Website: apple
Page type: receipt
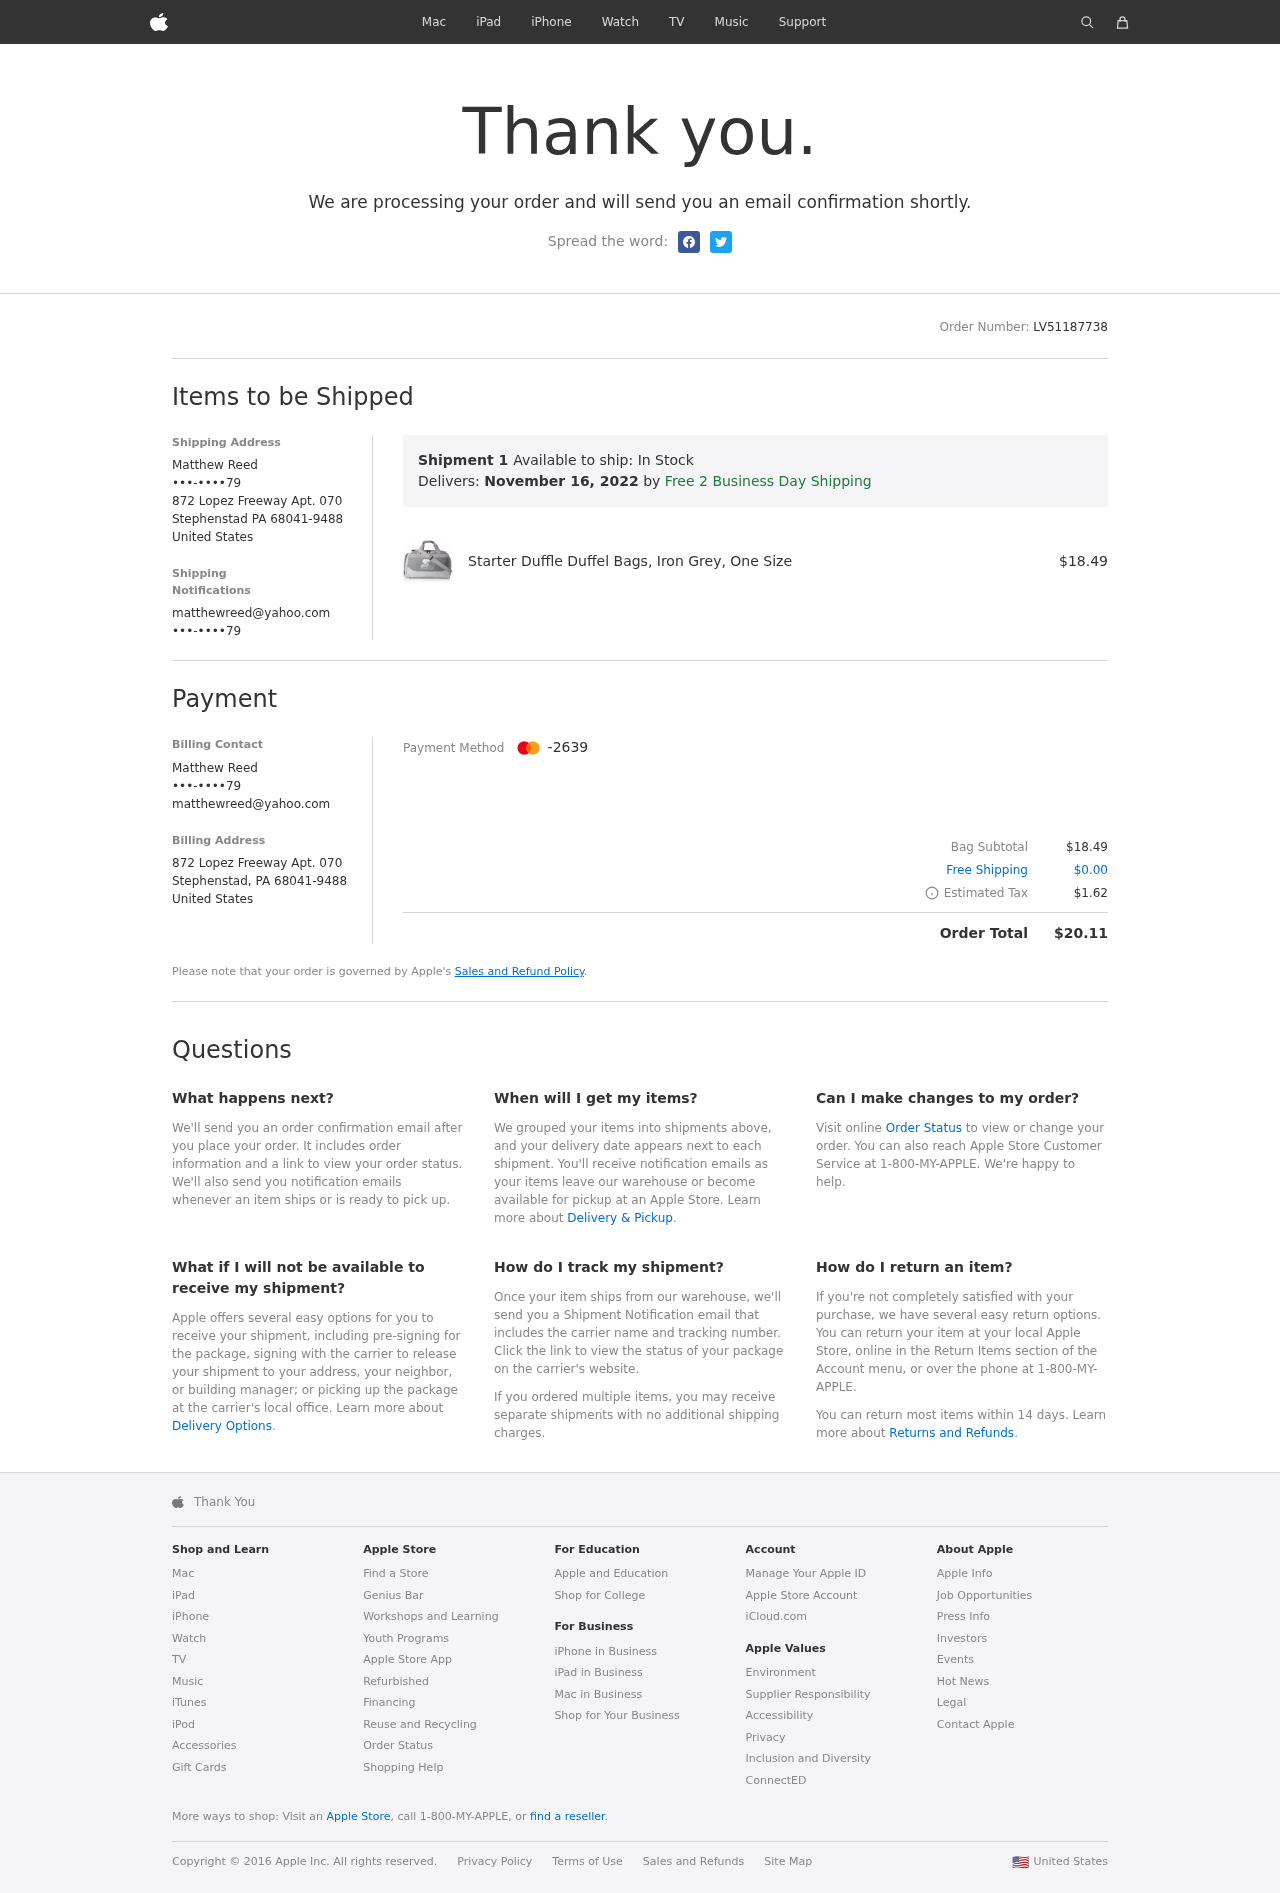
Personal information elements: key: PII_CARD_LAST4
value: -2639
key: PII_CITY
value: Stephenstad
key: PII_COUNTRY
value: United States
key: PII_EMAIL
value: matthewreed@yahoo.com
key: PII_EMAIL2
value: matthewreed@yahoo.com
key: PII_FULLNAME
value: Matthew Reed
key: PII_FULLNAME2
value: Matthew Reed
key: PII_PHONE
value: •••-••••79
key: PII_PHONE2
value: •••-••••79
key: PII_PHONE3
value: •••-••••79
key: PII_POSTCODE_FULL
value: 68041-9488
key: PII_STATE_ABBR
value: PA
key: PII_STREET
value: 872 Lopez Freeway Apt. 070
Product elements: key: PRODUCT1_NAME
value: Starter Duffle Duffel Bags, Iron Grey, One Size
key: PRODUCT1_PRICE
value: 18.49
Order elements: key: ORDER_ID
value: LV51187738
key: ORDER_DELIVERY_DATE
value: November 16, 2022
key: ORDER_SUBTOTAL
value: $18.49
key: ORDER_SHIPPING_COST
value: $0.00
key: ORDER_TAX
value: $1.62
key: ORDER_TOTAL
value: $20.11